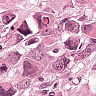
Metastatic tissue present: yes